Interaction volume radius: 10 \u00c5
Interaction volume height: 20 \u00c5
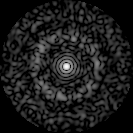
Disorder parameter: 0.8235